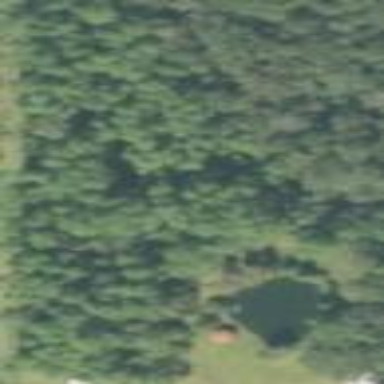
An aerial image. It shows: Forest area predominantly covered with needle-leaved trees.